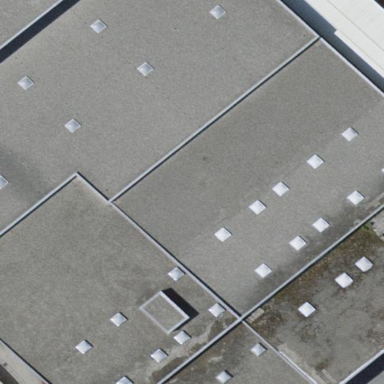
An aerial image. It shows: Industrial building.